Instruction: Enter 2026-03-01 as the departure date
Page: home
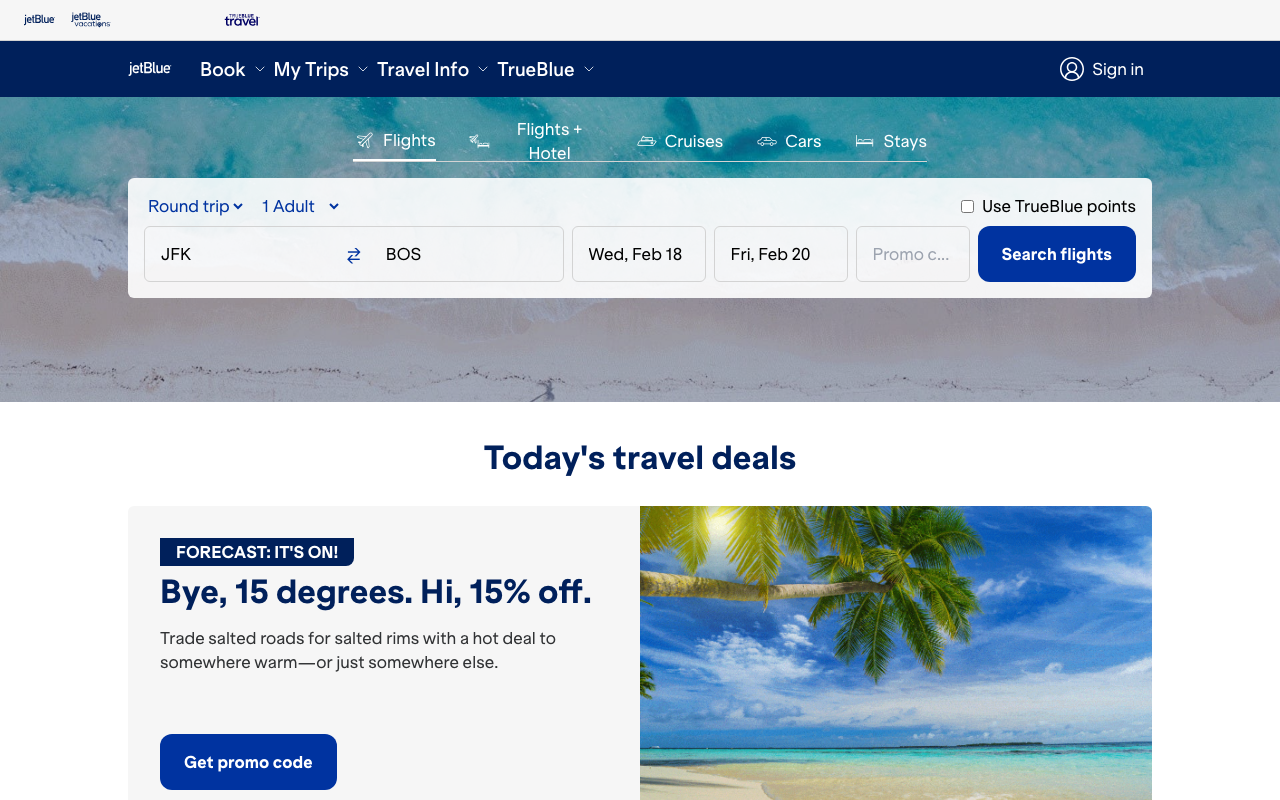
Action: type